Question: I have an 'UIImageView' (red squares) that will display a 'UIImage' that must be scaled (I can receive images greater or smaller that the 'UIImageView'). After scaling it, the showed part of the 'UIImage' is the center of it.
What I need is to show the part of the image in the blue squares, how can I archive it?
I'm only able to get the image size (height and width), but it display the original size, when it's supposed to be the scaled one.
'''
self.viewIm = [[UIImageView alloc] initWithFrame:CGRectMake(100, 100, 120, 80)];
self.viewIm.backgroundColor = [UIColor greenColor];
self.viewIm.layer.borderColor = [UIColor redColor].CGColor;
self.viewIm.layer.borderWidth = 5.0;
UIImage *im = [UIImage imageNamed:@"benjen"];
self.viewIm.image = im;
self.viewIm.contentMode = UIViewContentModeScaleAspectFill;
// self.viewim.clipsToBounds = YES;
[self.view addSubview:self.viewIm];
'''

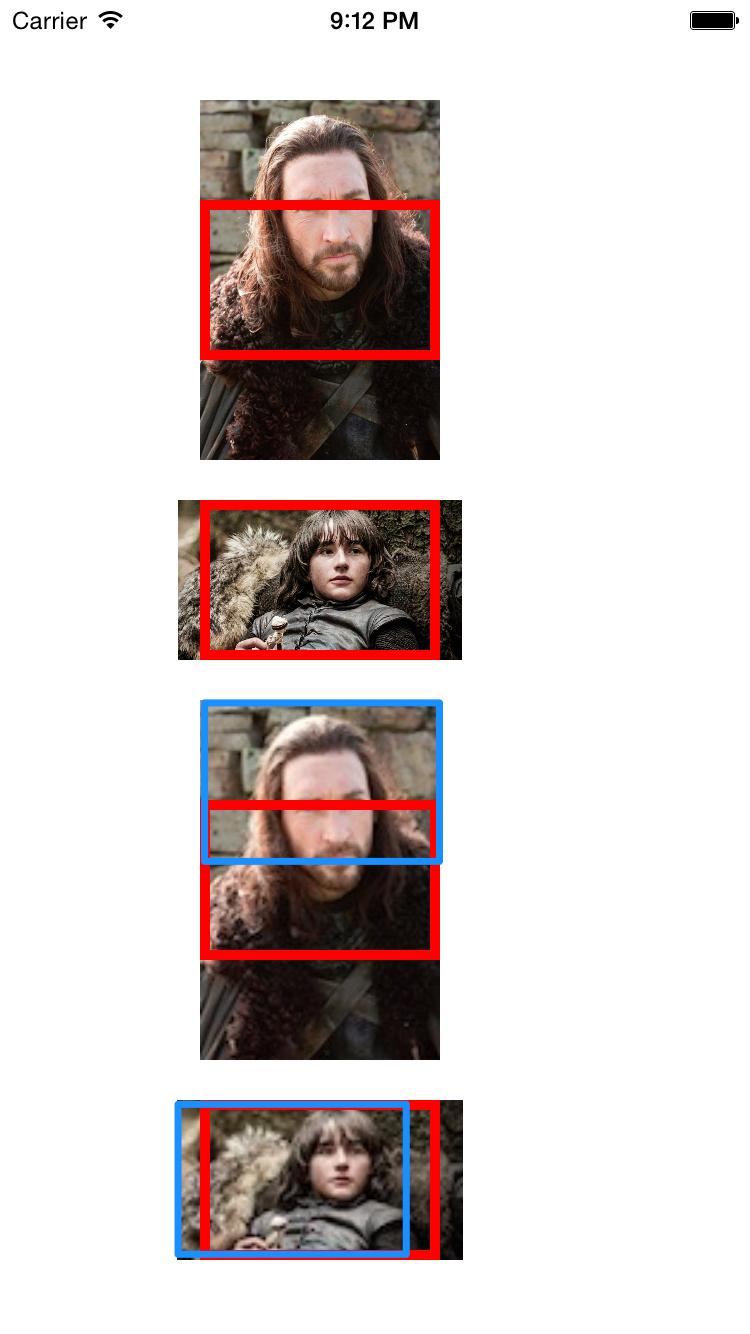
Answer: I found a very good approximation on <URL> as origin point. As I don't really need a category, I use it as a single method.
'''
- (UIImage *)imageByScalingAndCropping:(UIImage *)image forSize:(CGSize)targetSize {
UIImage *sourceImage = image;
UIImage *newImage = nil;
CGFloat scaleFactor = 0.0;
CGFloat scaledWidth = targetSize.width;
CGFloat scaledHeight = targetSize.height;
if (CGSizeEqualToSize(image.size, targetSize) == NO) {
if ((targetSize.width / image.size.width) > (targetSize.height / image.size.height)) {
scaleFactor = targetSize.width / image.size.width; // scale to fit height
} else {
scaleFactor = targetSize.height / image.size.height; // scale to fit width
}
scaledWidth = image.size.width * scaleFactor;
scaledHeight = image.size.height * scaleFactor;
}
UIGraphicsBeginImageContext(targetSize); // this will crop
CGRect thumbnailRect = CGRectZero;
thumbnailRect.origin = CGPointZero;
thumbnailRect.size.width = scaledWidth;
thumbnailRect.size.height = scaledHeight;
[sourceImage drawInRect:thumbnailRect];
newImage = UIGraphicsGetImageFromCurrentImageContext();
if(newImage == nil) {
NSLog(@"could not scale image");
}
//pop the context to get back to the default
UIGraphicsEndImageContext();
return newImage;
}
'''
And my call is something like this:
'''
self.viewIm = [[UIImageView alloc] initWithFrame:CGRectMake(100, 100, 120, 80)];
self.viewIm.image = [self imageByScalingAndCropping:[UIImage imageNamed:@"benjen"] forSize:CGSizeMake(120, 80)];
[self.view addSubview:self.viewIm];
'''